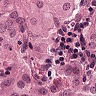
Metastatic tissue present: yes